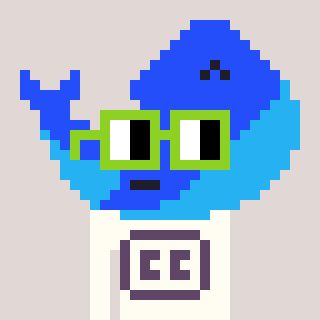
a pixel art character with square light green glasses, a whale-shaped head and a grayscale-colored body on a warm background